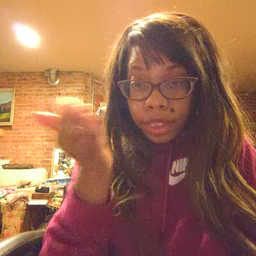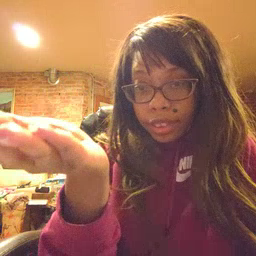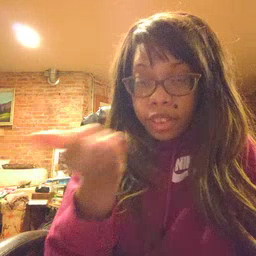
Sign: there